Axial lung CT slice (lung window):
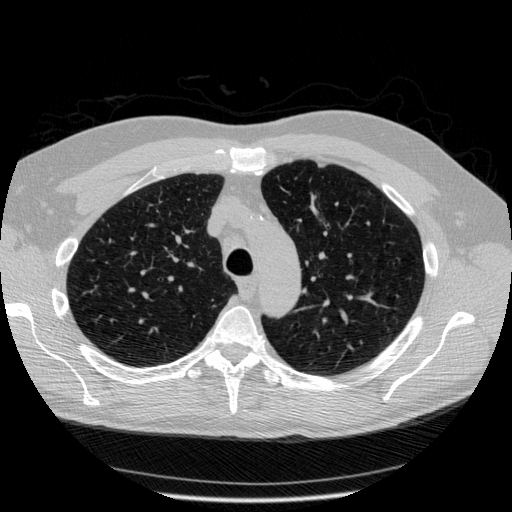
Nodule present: no